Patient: sex M, age 30
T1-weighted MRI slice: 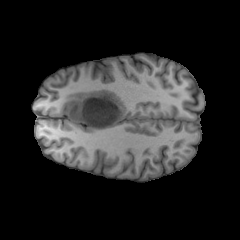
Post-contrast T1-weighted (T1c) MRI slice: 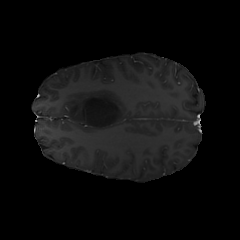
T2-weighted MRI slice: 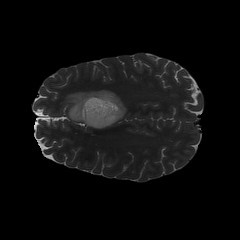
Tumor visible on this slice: yes
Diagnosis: Astrocytoma, IDH-mutant
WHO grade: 2